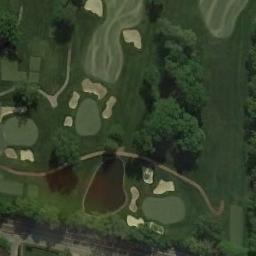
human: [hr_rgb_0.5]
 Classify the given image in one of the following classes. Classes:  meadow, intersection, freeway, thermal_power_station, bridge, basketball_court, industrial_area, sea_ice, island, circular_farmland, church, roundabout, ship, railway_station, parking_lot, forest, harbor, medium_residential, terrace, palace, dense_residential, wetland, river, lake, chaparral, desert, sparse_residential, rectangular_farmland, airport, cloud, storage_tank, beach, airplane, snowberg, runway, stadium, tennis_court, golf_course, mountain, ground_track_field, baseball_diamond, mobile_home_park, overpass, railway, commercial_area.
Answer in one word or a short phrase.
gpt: golf_course